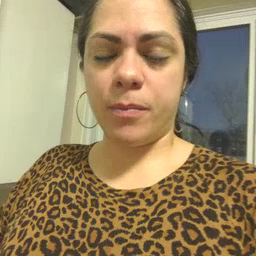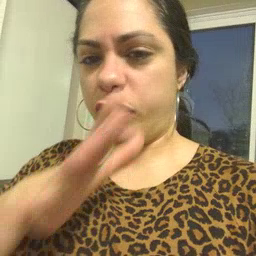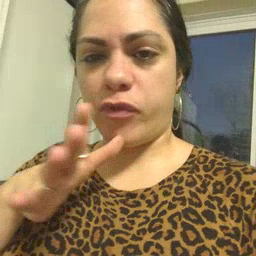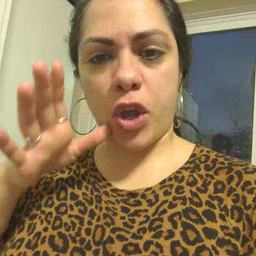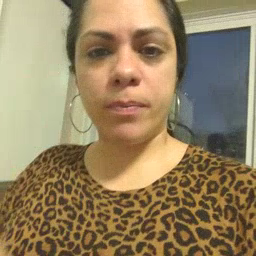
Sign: farm